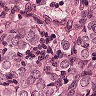
Metastatic tissue present: yes